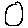
Label: smiley face